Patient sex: M
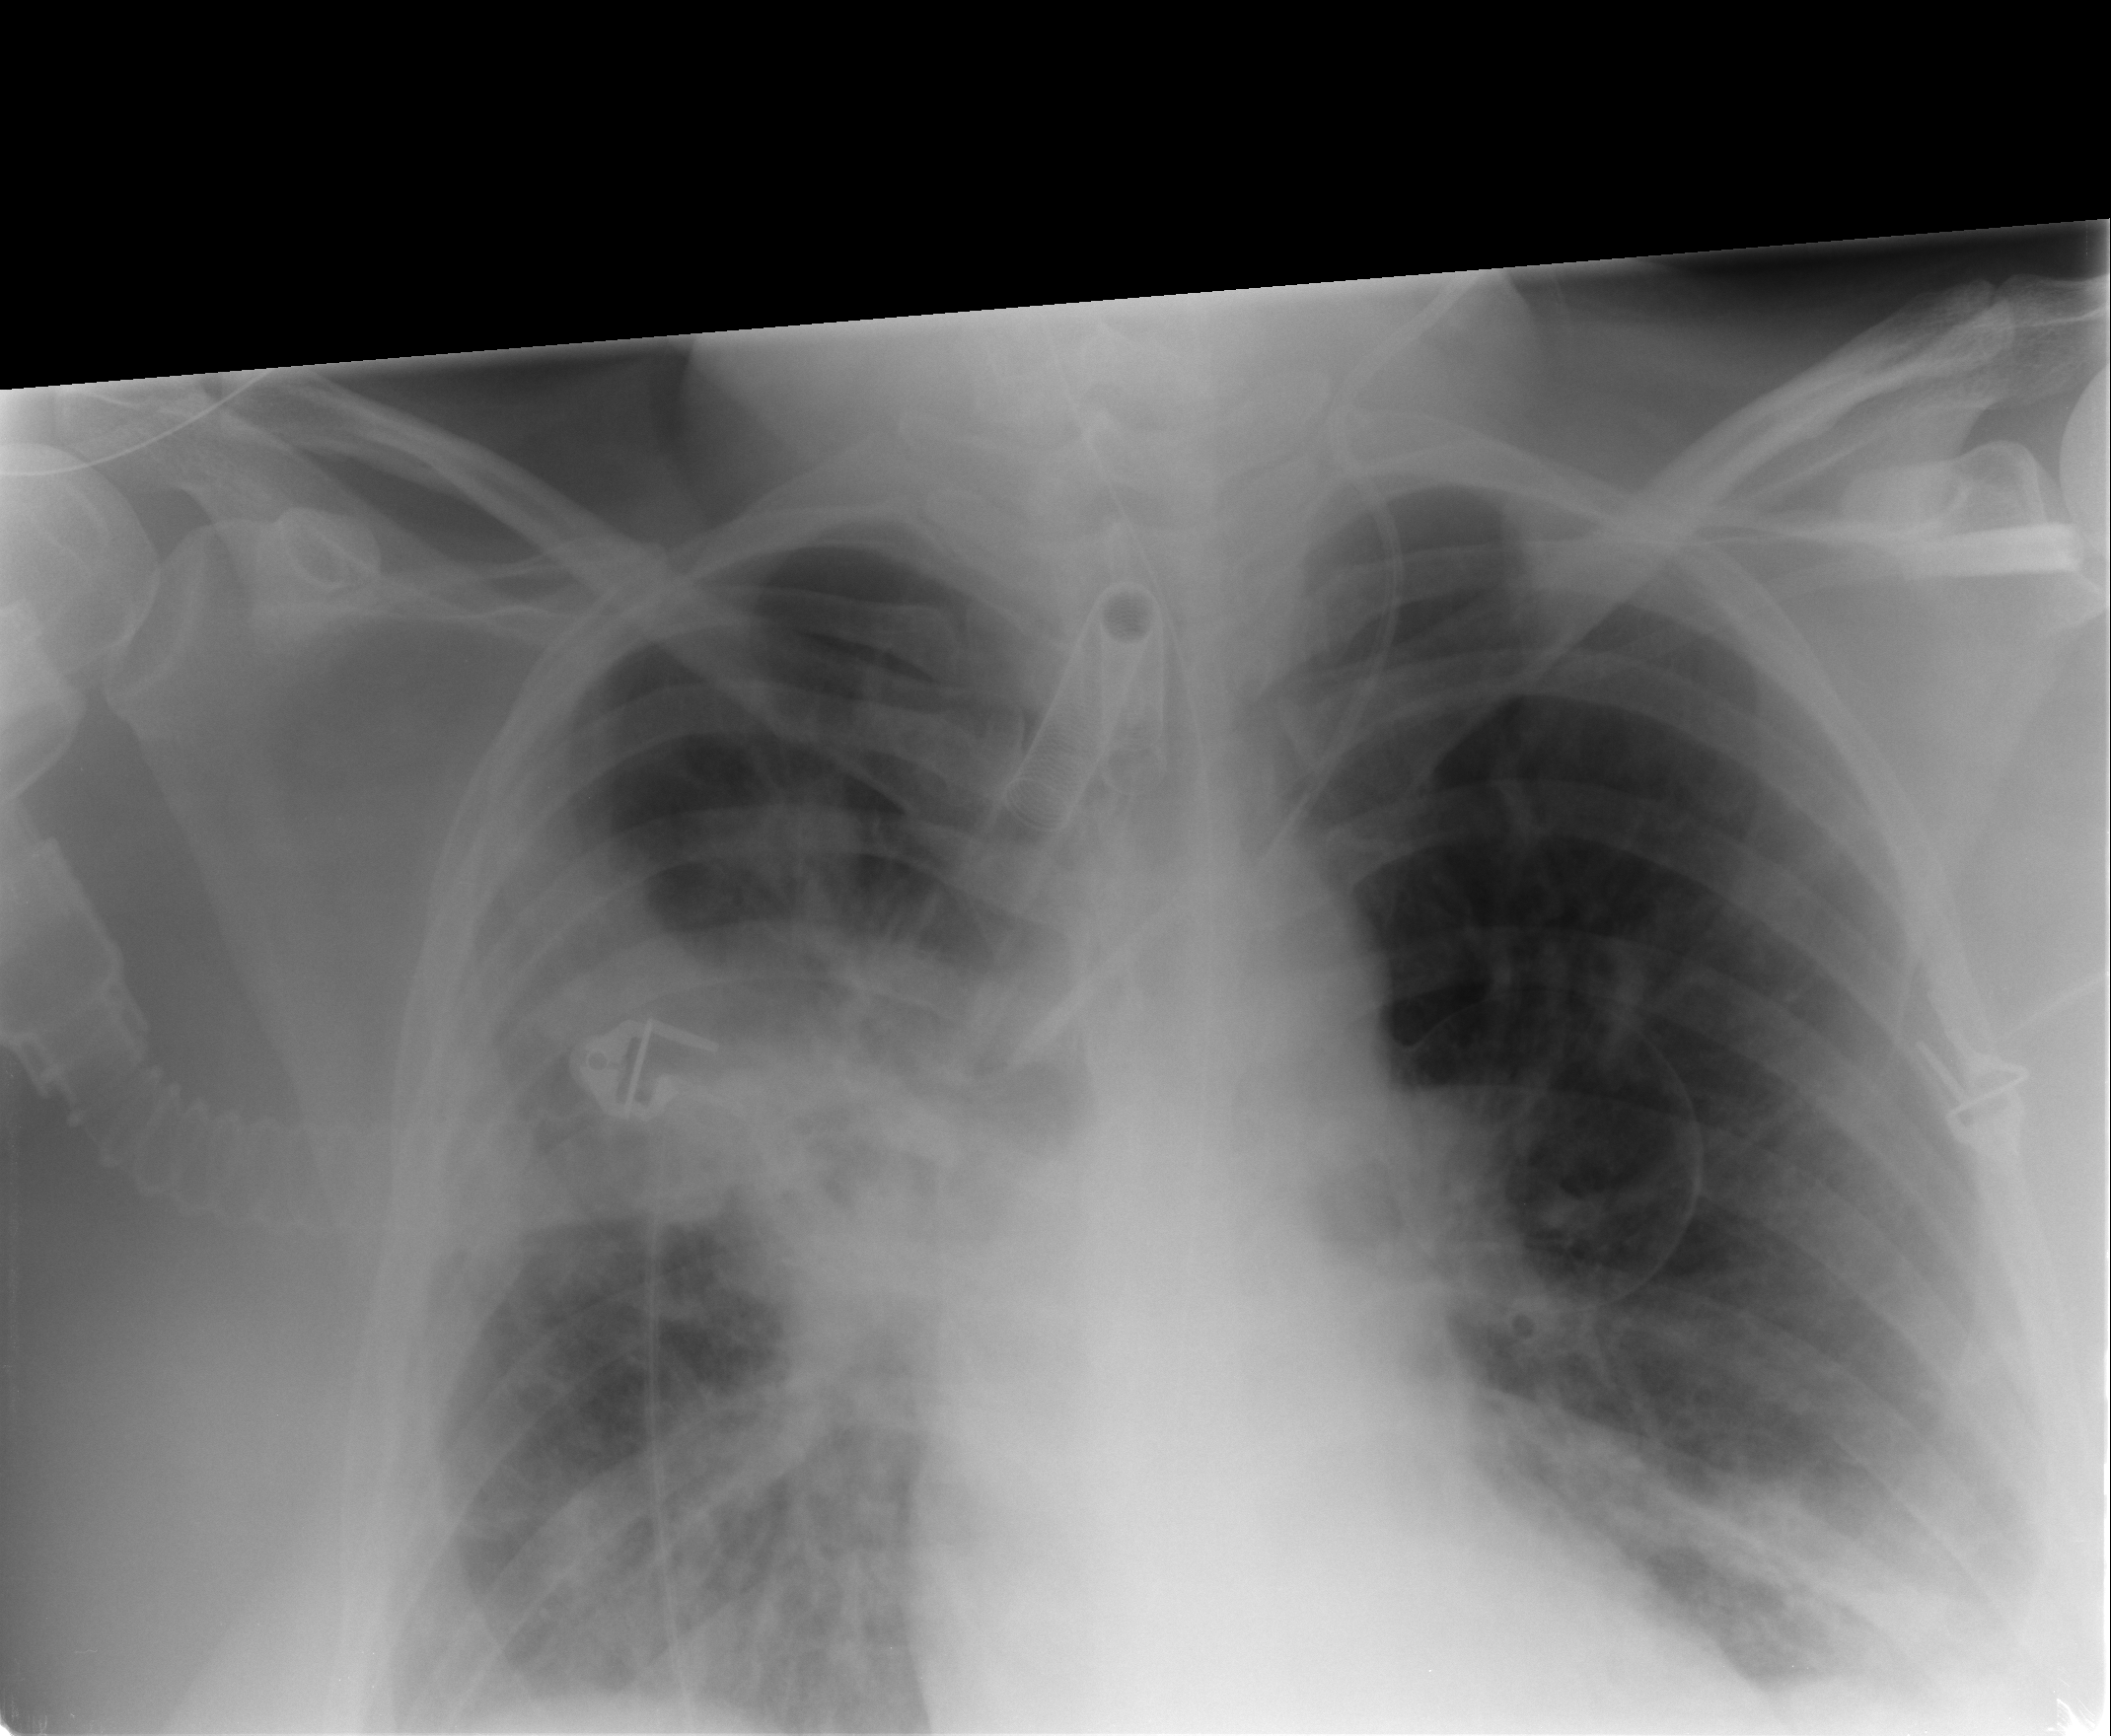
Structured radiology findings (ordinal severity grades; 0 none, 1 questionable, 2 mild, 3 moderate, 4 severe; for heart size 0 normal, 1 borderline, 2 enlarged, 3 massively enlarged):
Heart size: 0
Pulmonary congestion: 1
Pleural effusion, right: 2
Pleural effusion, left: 2
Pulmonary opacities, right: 3
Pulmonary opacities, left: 2
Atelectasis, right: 3
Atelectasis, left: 2